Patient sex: F
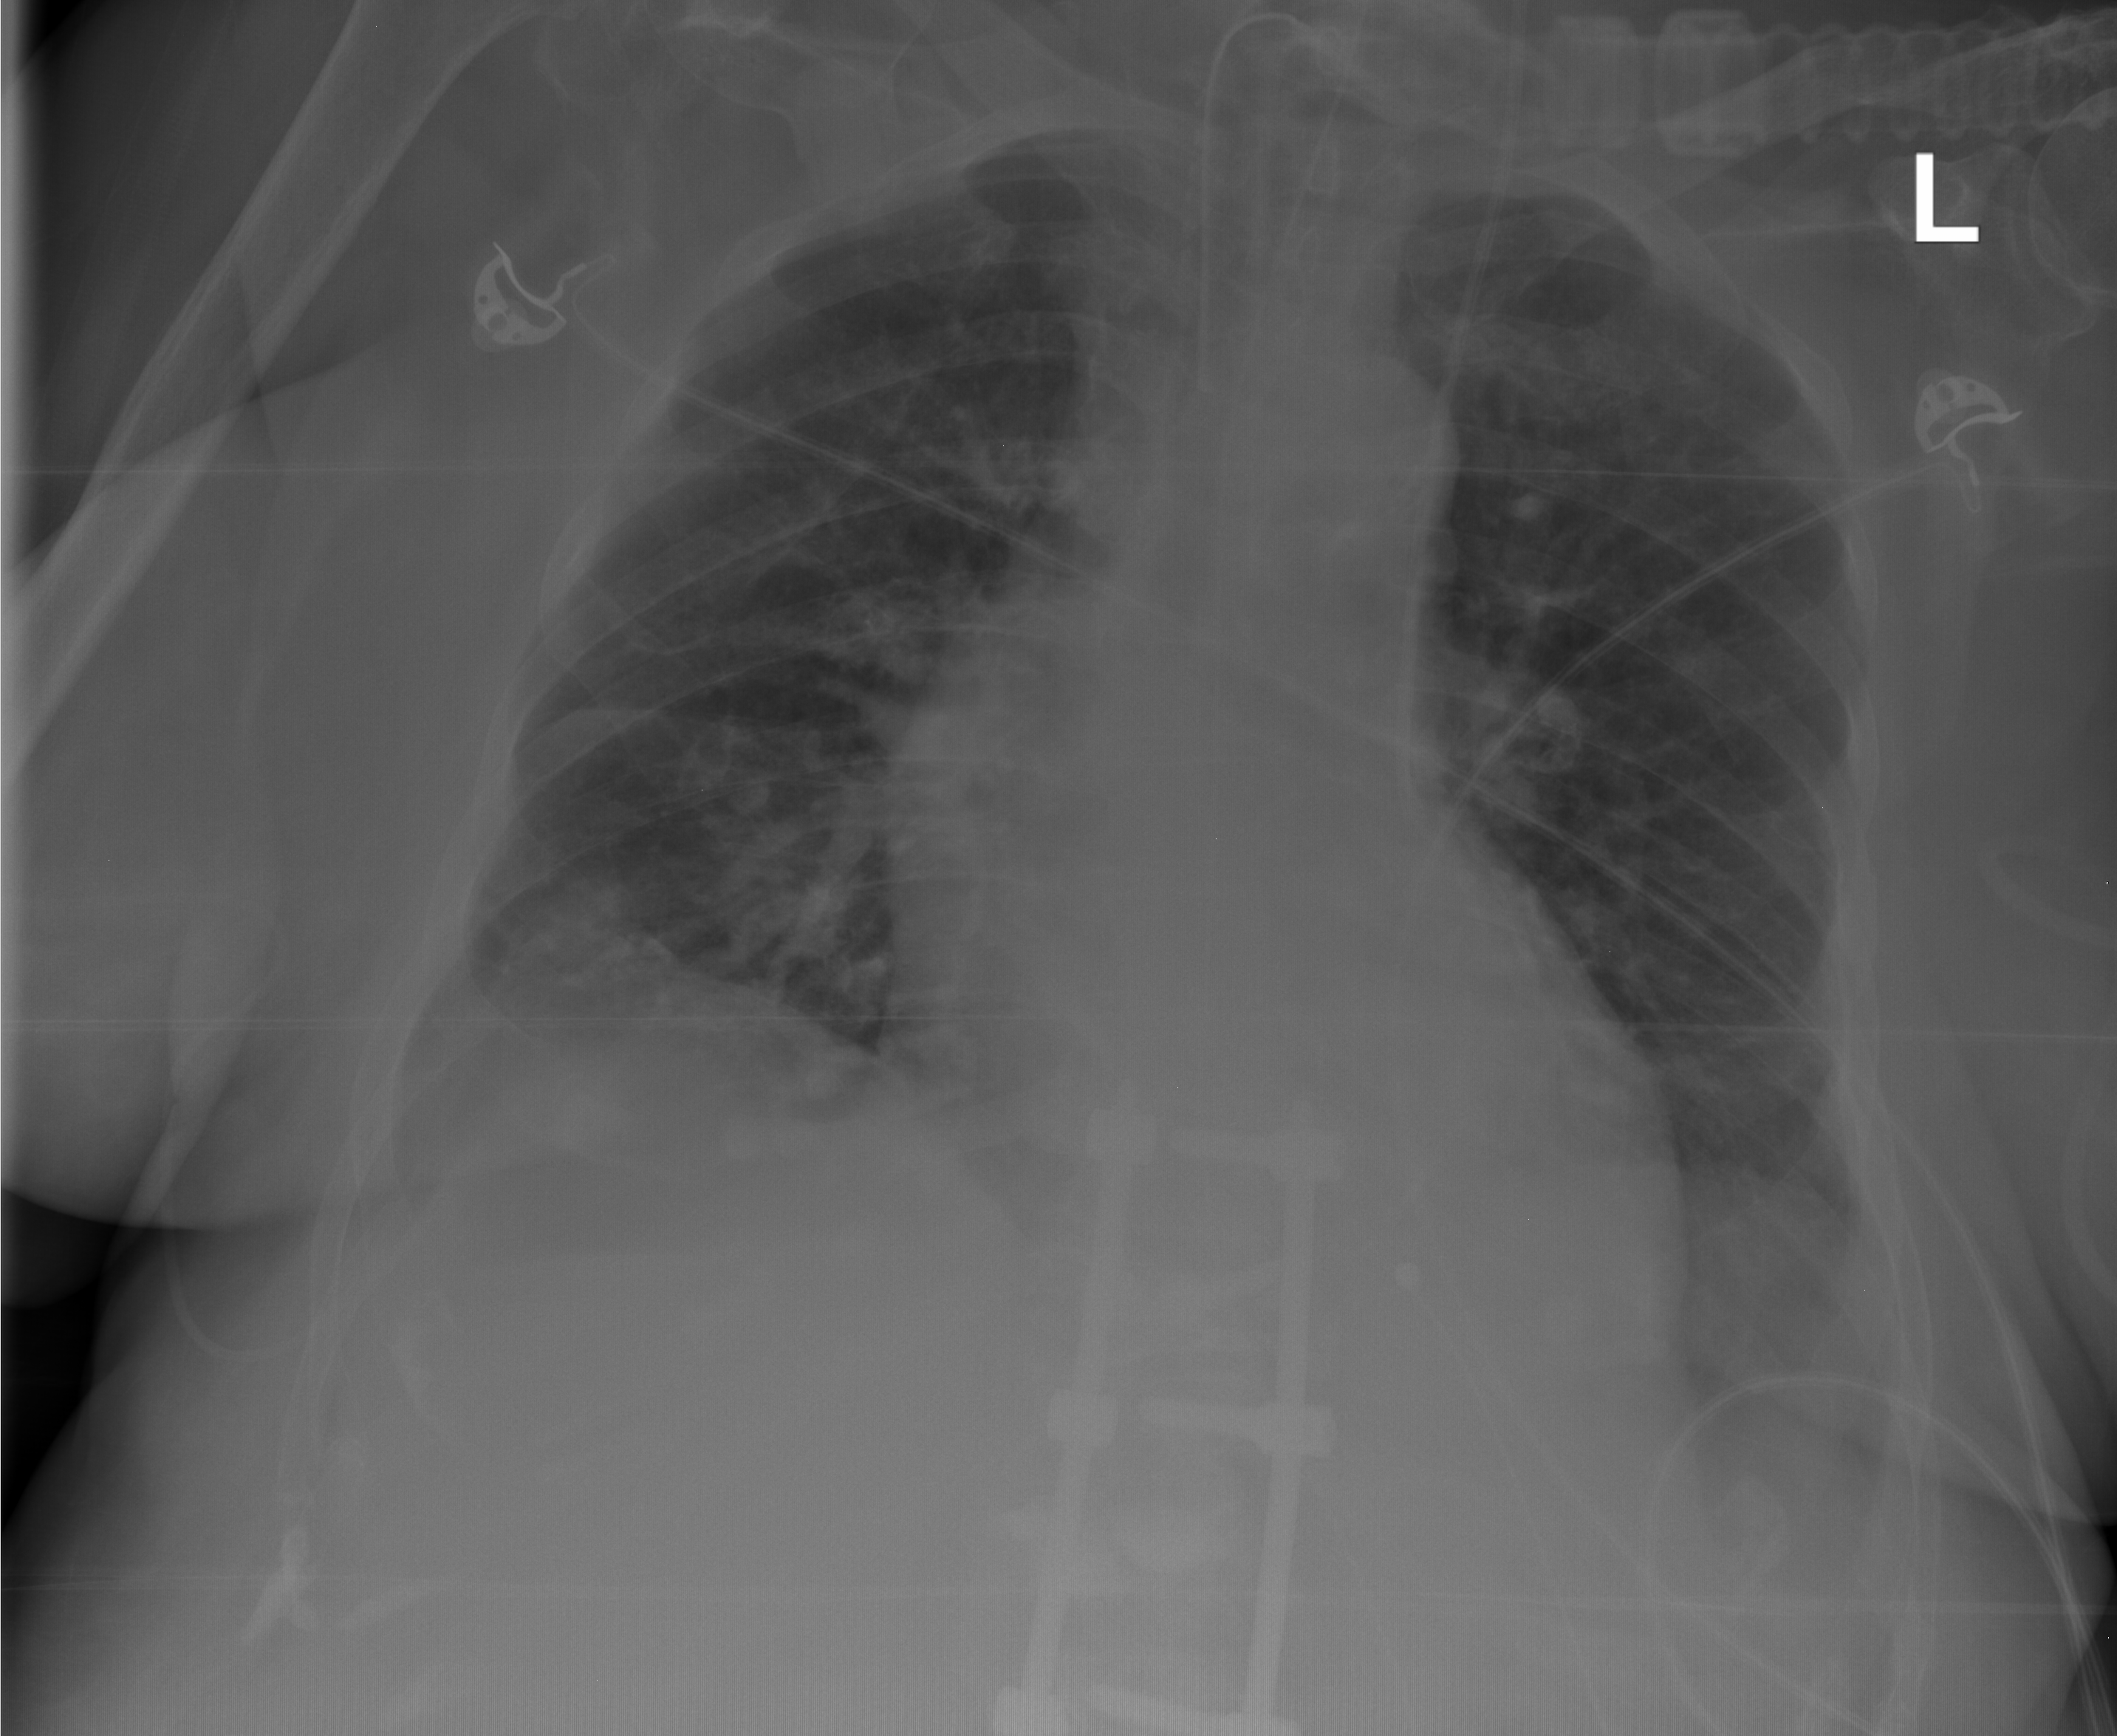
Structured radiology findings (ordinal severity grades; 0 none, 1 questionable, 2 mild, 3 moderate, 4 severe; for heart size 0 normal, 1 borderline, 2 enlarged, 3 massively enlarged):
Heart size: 2
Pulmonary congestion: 0
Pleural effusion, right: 2
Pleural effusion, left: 2
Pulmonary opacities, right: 2
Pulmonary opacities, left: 2
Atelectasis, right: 2
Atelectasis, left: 2